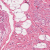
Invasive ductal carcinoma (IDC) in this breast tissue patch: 0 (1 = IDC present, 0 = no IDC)